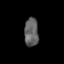
Tissue: lung
Cell type: Epithelial cells
Senescence score: 0.1772
Nuclear area (px): 389
Mean DAPI intensity: 98.776